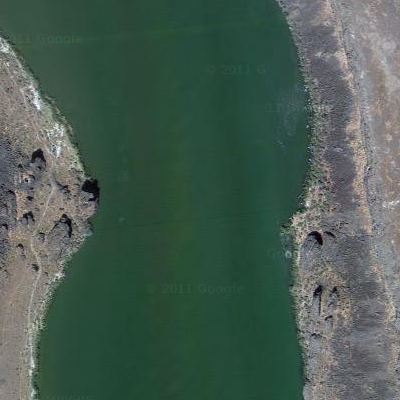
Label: RiverLake